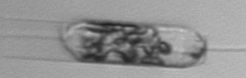
Label: Ditylum_brightwellii